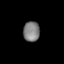
Tissue: lung
Cell type: Epithelial cells
Senescence score: 0.2245
Nuclear area (px): 320
Mean DAPI intensity: 128.459